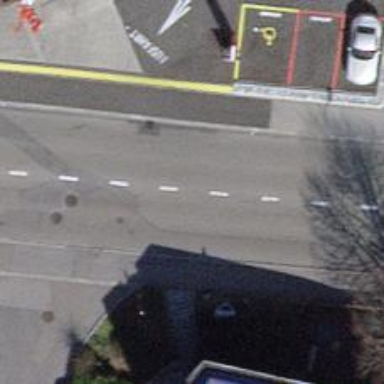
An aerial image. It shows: Tertiary road with asphalt surface. There is cycle lane on the left side.